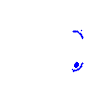
Particle: proton